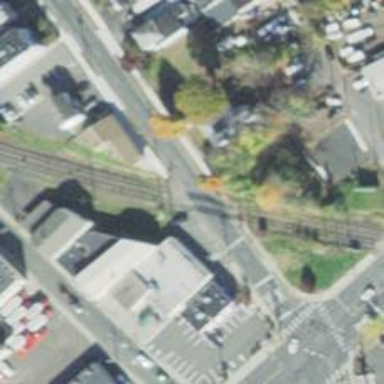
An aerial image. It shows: Railway level crossing.